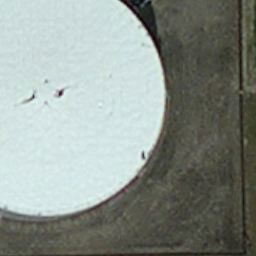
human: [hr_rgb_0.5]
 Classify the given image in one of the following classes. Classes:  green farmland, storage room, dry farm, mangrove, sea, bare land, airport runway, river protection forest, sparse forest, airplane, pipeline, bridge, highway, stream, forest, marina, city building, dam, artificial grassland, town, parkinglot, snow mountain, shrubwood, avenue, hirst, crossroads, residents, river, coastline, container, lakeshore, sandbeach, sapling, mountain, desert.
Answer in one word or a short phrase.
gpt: storage room